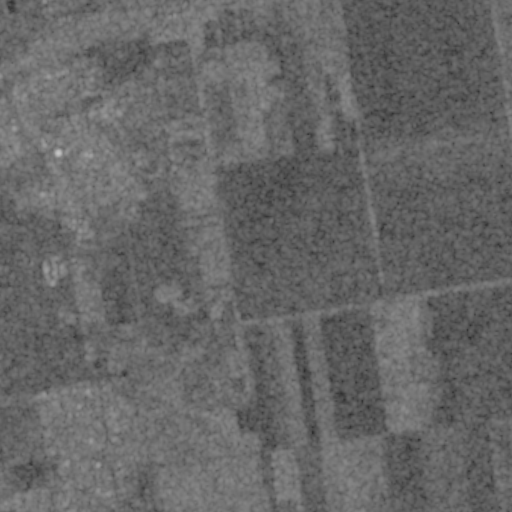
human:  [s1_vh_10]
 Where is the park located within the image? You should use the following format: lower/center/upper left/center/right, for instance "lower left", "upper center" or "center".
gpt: The park is located in the center left of the image.
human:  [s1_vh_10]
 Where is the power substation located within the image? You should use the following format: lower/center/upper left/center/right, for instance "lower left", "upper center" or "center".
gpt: The power substation is located in the upper left of the image.
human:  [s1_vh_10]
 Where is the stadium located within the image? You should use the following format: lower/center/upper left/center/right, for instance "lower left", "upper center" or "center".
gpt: The stadium is located in the upper left of the image.
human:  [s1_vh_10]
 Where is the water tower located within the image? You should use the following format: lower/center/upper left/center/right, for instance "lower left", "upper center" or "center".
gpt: The water tower is located in the upper left of the image.
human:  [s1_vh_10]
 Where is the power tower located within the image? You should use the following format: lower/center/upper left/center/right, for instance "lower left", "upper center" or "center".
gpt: There is no power tower in the image.

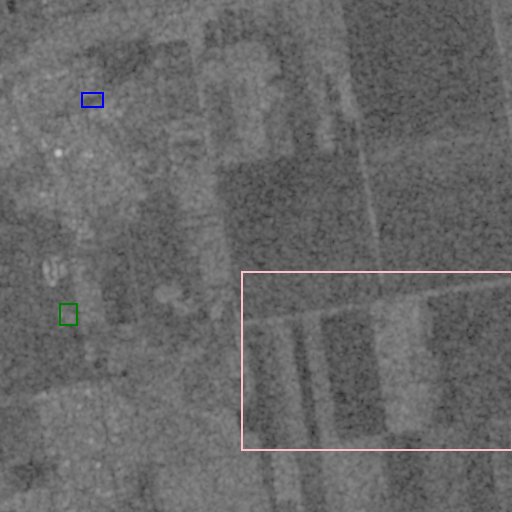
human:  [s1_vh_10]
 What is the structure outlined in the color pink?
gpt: The structure outlined in pink is a crop field.
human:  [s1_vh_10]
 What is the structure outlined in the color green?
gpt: The structure outlined in green is a park.
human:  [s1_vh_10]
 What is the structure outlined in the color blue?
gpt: The structure outlined in blue is a stadium.
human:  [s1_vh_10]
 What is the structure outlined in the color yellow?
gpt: There is no yellow outline.